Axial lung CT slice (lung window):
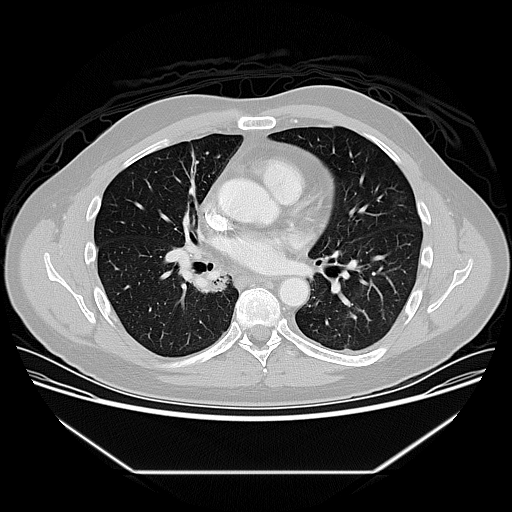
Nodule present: no